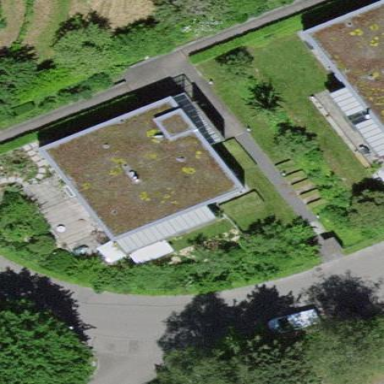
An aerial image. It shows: Residential building.